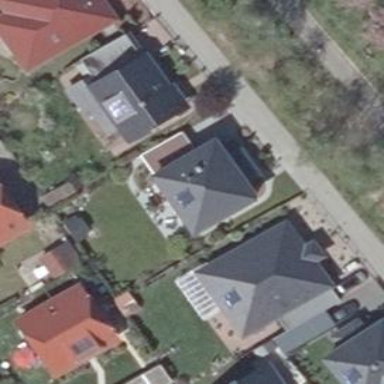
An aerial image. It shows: Detached building.